Field crop: maize
Growth stage: 2
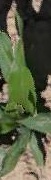
Species: maize